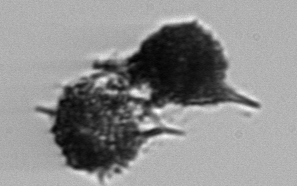
Label: Dictyocha